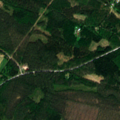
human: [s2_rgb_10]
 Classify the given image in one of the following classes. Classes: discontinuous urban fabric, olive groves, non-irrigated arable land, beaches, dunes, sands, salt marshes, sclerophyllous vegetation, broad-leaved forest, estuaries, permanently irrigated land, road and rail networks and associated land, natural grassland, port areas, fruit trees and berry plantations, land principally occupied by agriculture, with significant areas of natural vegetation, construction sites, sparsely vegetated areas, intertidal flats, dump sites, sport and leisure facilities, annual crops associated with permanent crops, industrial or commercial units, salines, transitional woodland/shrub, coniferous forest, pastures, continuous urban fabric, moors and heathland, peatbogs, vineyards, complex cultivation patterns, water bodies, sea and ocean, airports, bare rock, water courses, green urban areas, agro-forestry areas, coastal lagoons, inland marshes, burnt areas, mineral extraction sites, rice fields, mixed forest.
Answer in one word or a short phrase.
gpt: broad-leaved forest, coniferous forest, mixed forest